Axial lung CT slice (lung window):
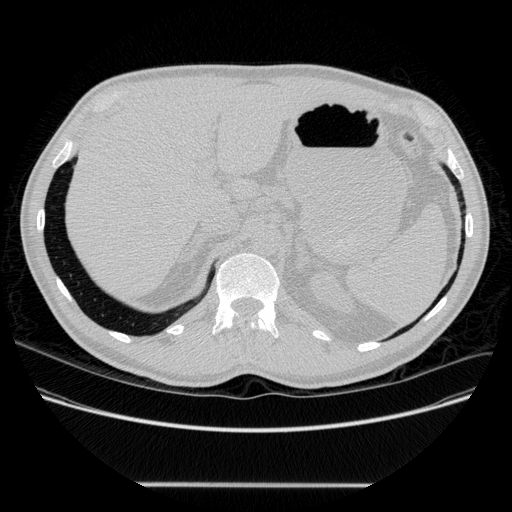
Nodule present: no